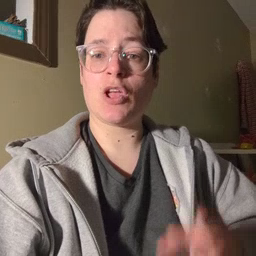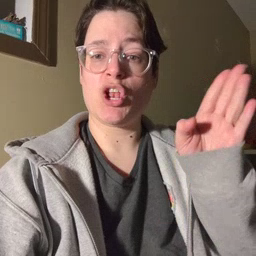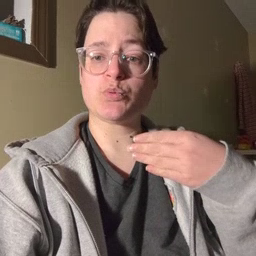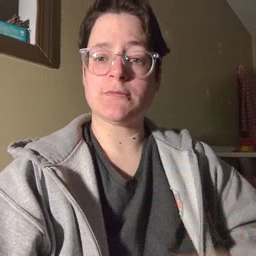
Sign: close